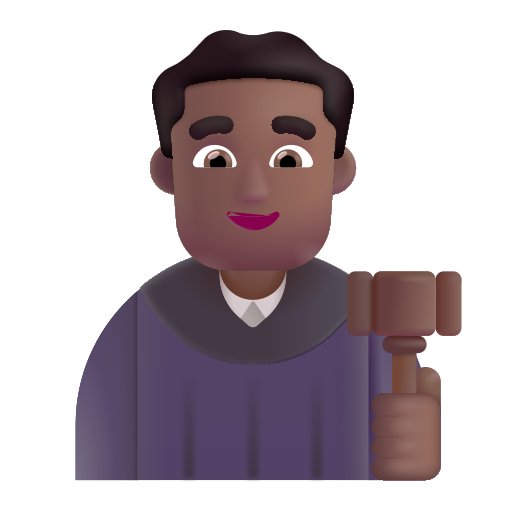
man judge color  dark